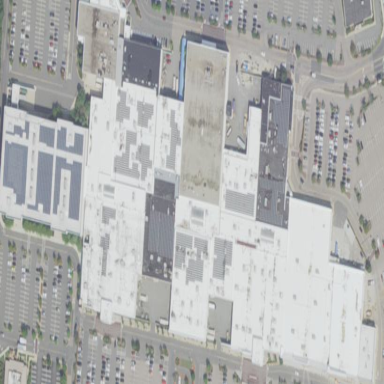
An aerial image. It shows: Commercial building housing mall.